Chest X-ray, AP view. Patient: 59 years old, sex M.
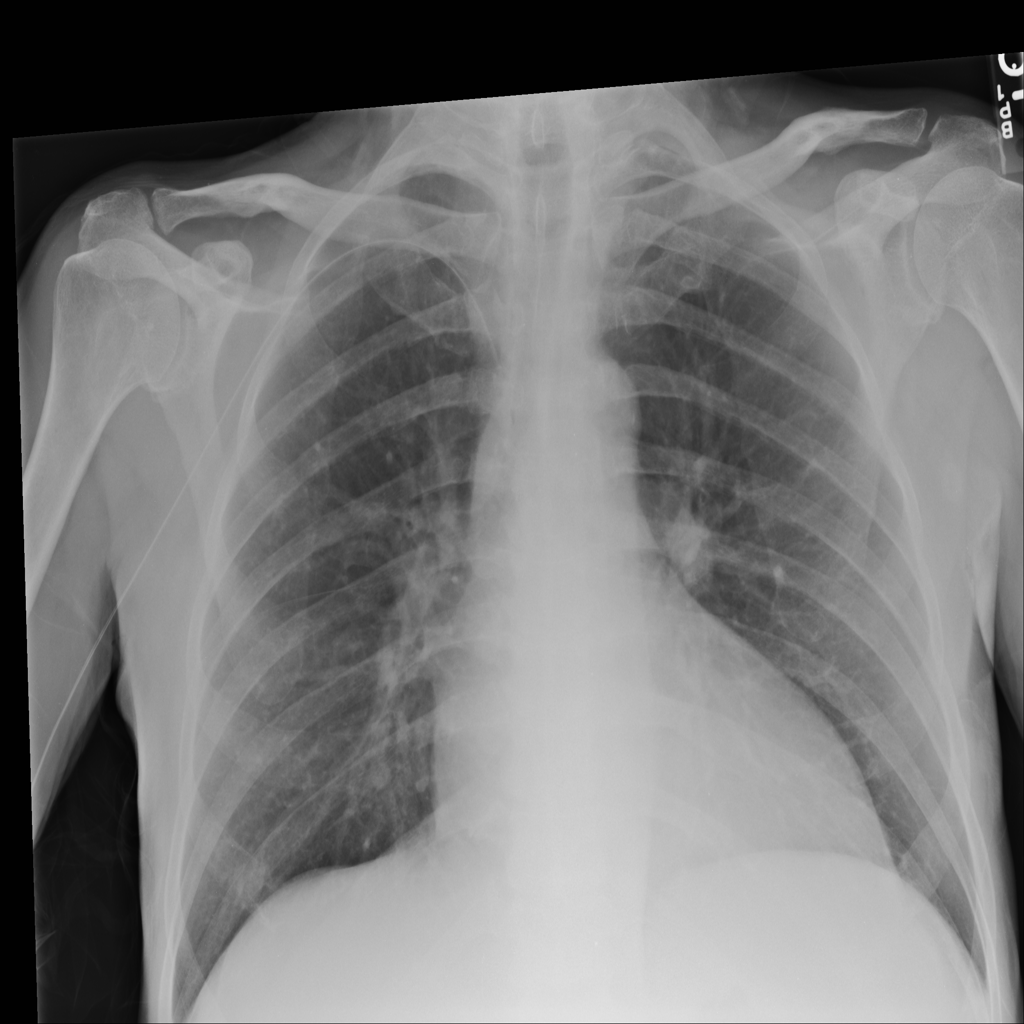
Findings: No Finding